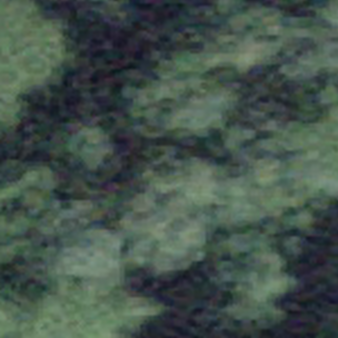
Label: other